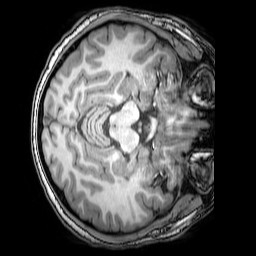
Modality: T1w
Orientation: axial
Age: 19
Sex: male